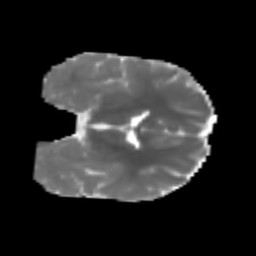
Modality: MD
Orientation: coronal
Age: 7
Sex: male
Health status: healthy